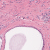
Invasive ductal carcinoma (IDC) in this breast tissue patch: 0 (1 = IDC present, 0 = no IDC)